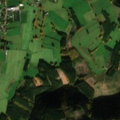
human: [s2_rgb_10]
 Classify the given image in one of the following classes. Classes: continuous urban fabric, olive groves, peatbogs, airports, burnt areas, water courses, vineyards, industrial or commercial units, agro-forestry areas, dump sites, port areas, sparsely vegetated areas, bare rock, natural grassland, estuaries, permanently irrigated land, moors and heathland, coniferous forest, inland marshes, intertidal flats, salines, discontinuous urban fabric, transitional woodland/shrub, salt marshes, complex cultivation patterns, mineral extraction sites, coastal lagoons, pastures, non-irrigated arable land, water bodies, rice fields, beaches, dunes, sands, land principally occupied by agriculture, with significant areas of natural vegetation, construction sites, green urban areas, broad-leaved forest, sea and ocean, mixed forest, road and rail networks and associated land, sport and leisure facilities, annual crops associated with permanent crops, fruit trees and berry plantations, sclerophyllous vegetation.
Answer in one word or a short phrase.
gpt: discontinuous urban fabric, pastures, coniferous forest, mixed forest